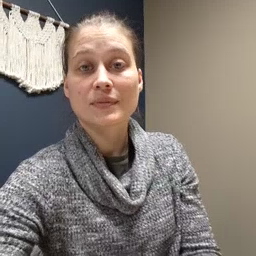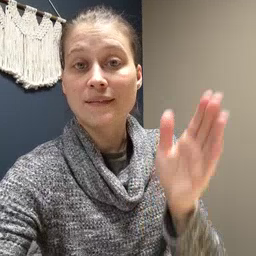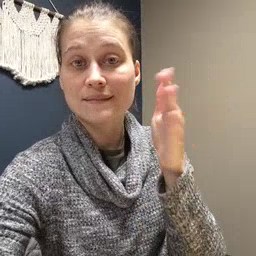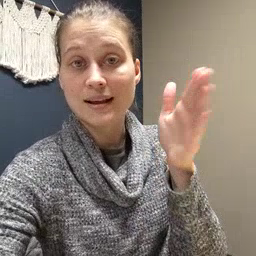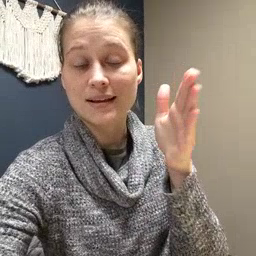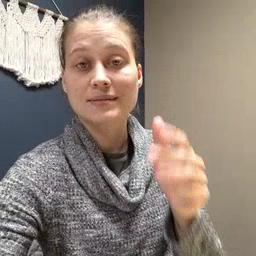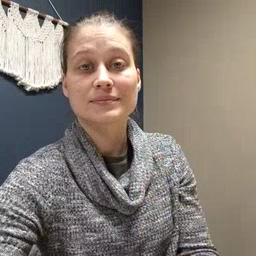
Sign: flag